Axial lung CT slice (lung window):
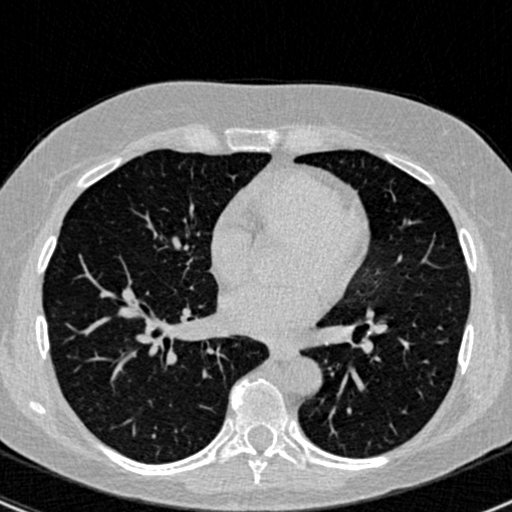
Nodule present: no